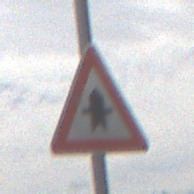
Verkehrszeichen: Vorfahrt
Umgebung: Outdoor, Nature
Tageszeit: Midday
Wetter: PartlyCloudy
Licht: Natural
Jahreszeit: NotSpecified
Kontrast: MediumContrast